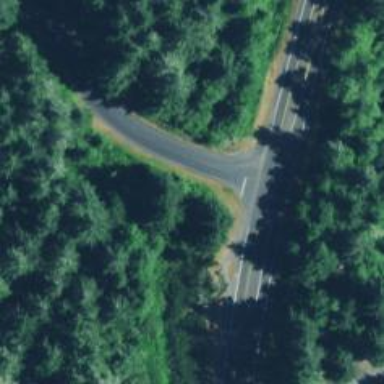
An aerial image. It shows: Stop road.